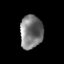
Tissue: prostate
Cell type: T cells
Senescence score: 0.3308
Nuclear area (px): 730
Mean DAPI intensity: 122.215